Field crop: maize
Growth stage: 2
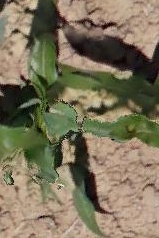
Species: maize